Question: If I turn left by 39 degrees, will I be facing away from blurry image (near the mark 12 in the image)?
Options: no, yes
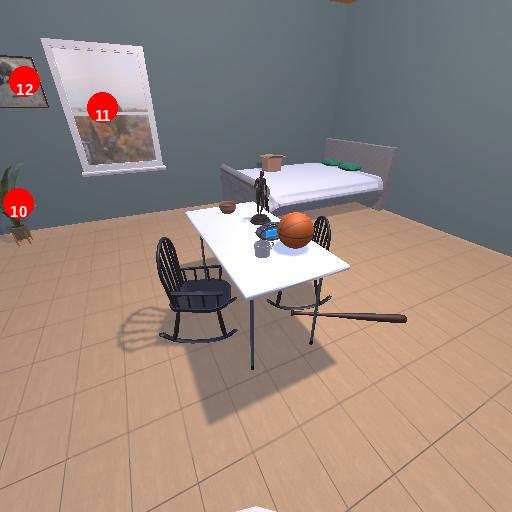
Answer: no